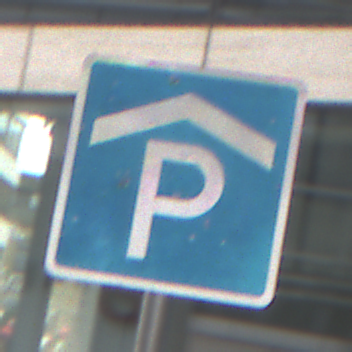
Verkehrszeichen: Parkhaus
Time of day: Midday
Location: Outdoor (Urban)
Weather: Overcast
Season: NotSpecified
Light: Natural